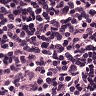
Metastatic tissue present: no